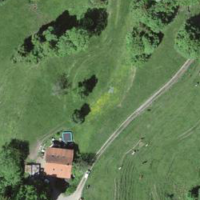
EUNIS habitat code: 44
Species observed at this site:
Melitaea athalia
Polyommatus icarus